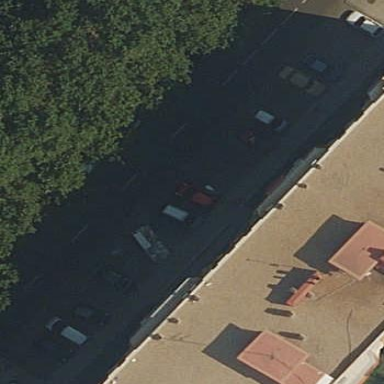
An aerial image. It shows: Street-side parking area.